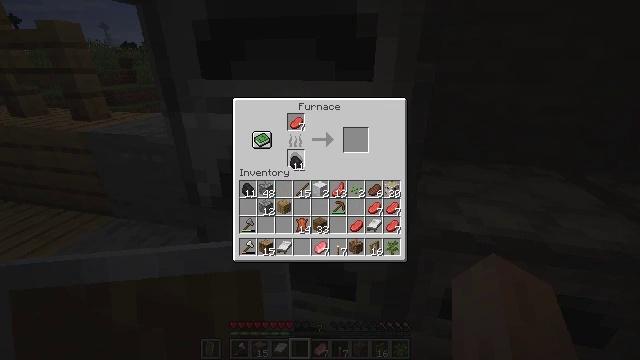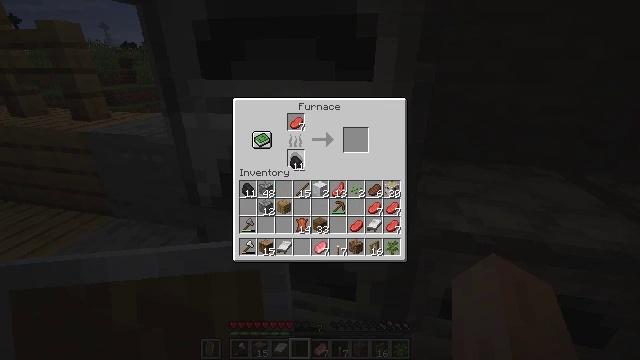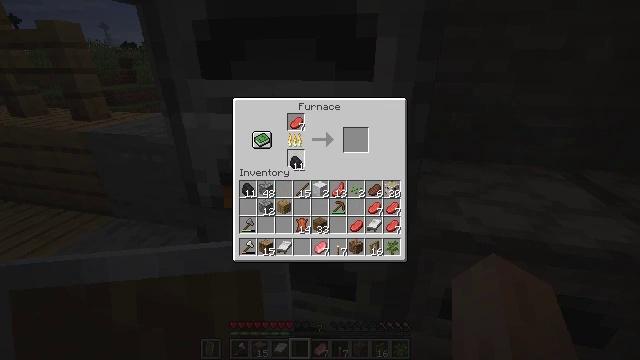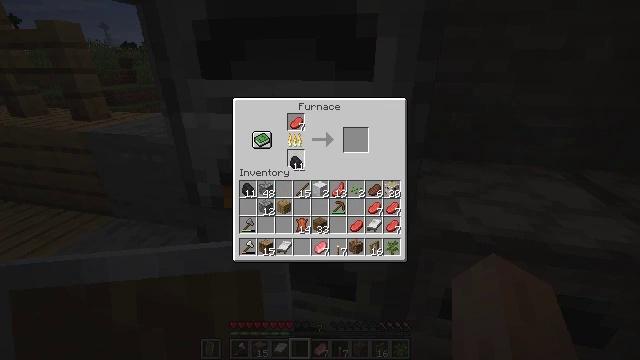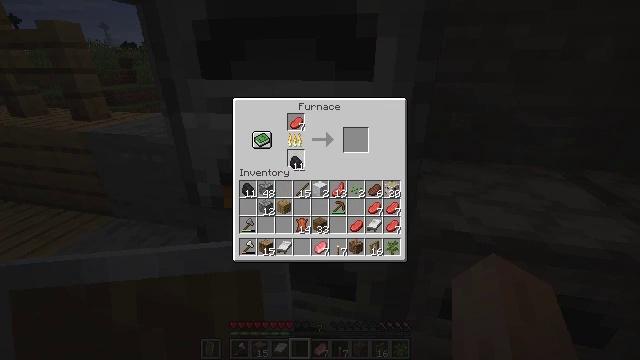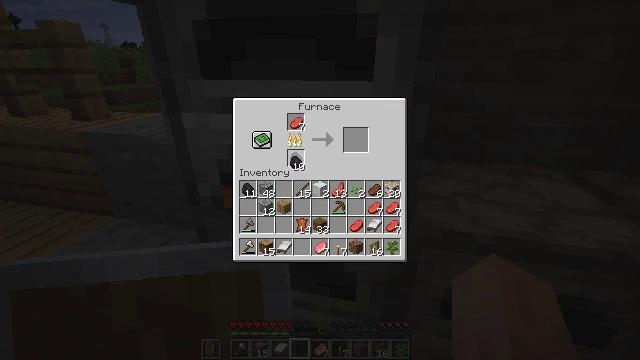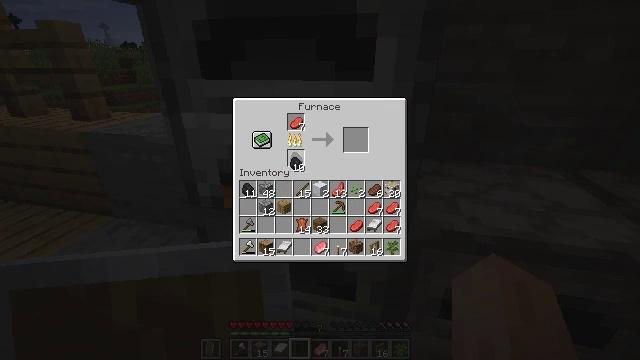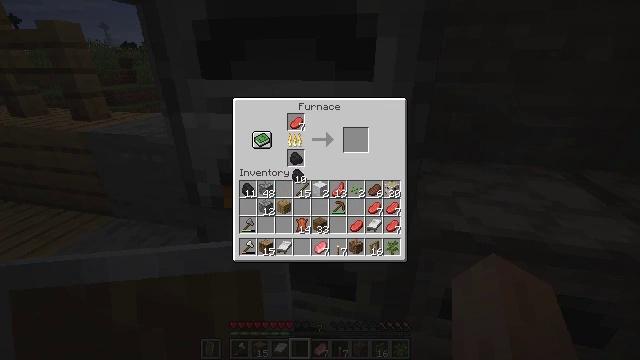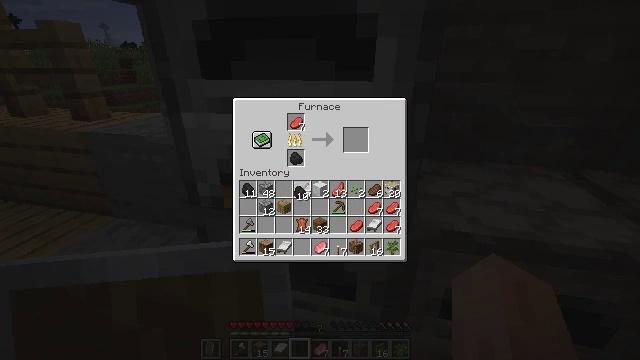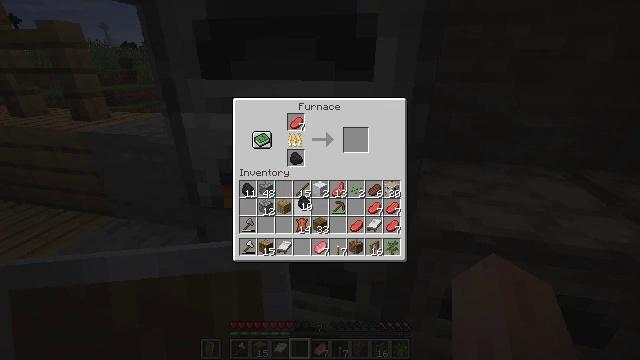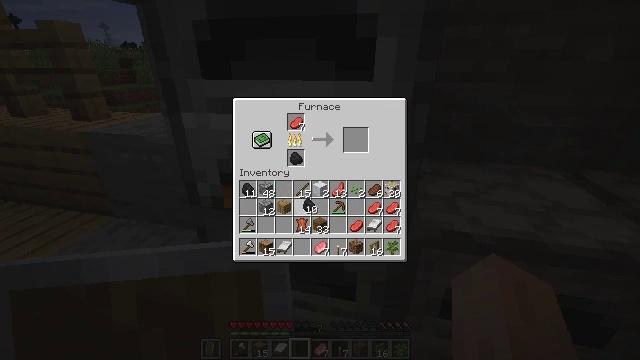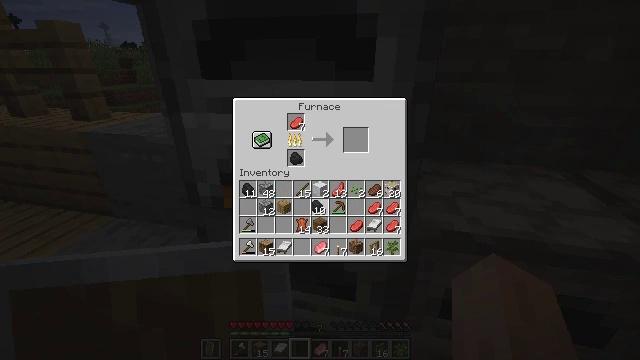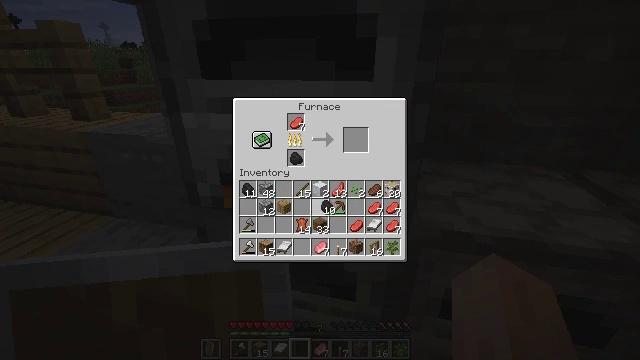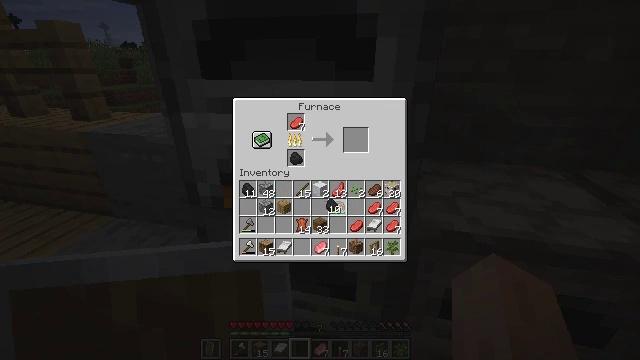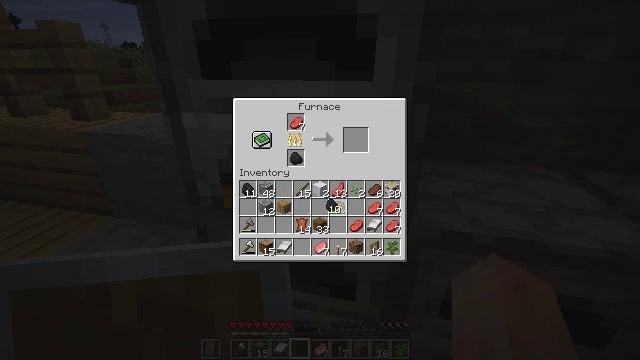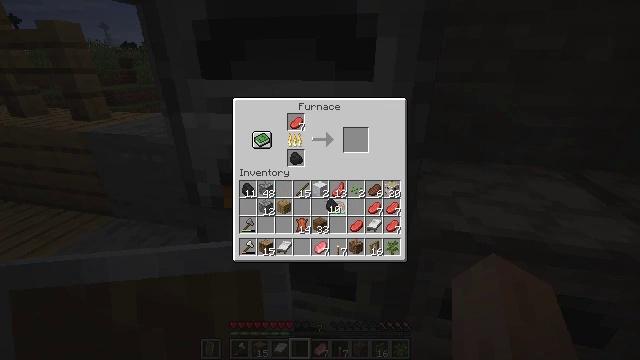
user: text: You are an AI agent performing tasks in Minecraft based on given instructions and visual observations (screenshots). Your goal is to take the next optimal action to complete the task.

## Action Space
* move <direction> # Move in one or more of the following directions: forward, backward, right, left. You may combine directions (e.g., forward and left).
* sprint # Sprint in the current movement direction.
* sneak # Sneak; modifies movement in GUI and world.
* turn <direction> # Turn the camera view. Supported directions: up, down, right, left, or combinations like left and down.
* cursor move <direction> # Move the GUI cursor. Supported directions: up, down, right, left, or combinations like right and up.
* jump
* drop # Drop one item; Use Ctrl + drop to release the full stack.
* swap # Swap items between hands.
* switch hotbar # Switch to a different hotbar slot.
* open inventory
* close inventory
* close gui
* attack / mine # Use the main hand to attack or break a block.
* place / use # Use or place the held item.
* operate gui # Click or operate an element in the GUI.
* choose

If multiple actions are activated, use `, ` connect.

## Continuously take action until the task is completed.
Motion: motion action
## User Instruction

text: Left click to collect the wall torch.
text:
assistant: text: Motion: no_op
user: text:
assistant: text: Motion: choose
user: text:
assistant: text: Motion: choose
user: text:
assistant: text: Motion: choose
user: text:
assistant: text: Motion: no_op
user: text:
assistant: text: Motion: no_op
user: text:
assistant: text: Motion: cursor move down
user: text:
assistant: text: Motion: cursor move down
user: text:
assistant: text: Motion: cursor move down
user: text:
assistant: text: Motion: no_op
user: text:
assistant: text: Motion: cursor move right
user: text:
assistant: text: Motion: cursor move right
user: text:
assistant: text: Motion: no_op
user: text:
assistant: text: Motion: no_op
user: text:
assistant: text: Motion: operate gui
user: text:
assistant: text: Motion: operate gui
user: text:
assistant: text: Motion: operate gui
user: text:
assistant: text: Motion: no_op
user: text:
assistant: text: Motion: no_op
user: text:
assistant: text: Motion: no_op
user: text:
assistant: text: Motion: no_op
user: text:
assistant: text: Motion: no_op
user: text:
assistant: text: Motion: no_op
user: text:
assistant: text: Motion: no_op
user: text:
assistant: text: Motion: no_op
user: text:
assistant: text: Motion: no_op
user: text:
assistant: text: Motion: close inventory
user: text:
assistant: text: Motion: close inventory
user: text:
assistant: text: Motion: no_op
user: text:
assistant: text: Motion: turn right